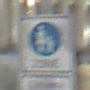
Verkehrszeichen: BeginnFussgaengerzone
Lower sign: BesondereFahrzeugeUndTransportgueter2
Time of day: Night
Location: Outdoor (Urban)
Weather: PartlyCloudy
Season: NotSpecified
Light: Artificial